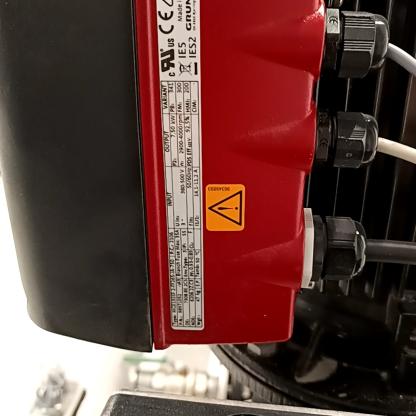
Klasa: tabliczka-znamionowa